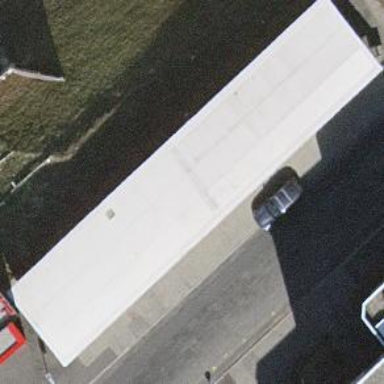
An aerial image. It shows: Carport building used as park and ride for trains.